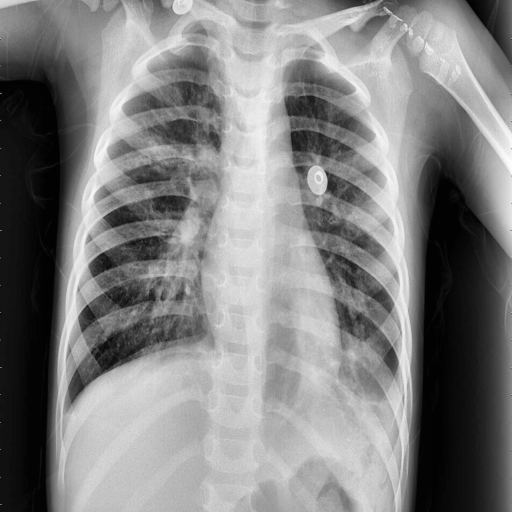
Finding: PNEUMONIA